This continuous-wavelet-transform scalogram was computed from a bearing vibration snapshot. What is the most likely bearing condition (normal, inner_race, outer_race, ball)?
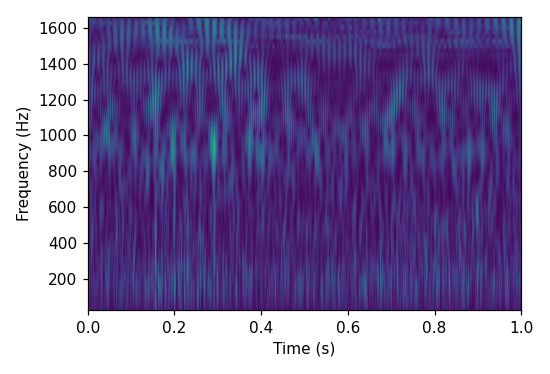
Answer: inner_race